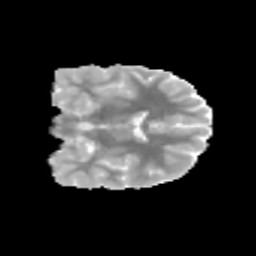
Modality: MD
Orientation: coronal
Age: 14
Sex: female
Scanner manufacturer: siemens
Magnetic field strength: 3 T
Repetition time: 3.8 s
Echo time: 0.07 s